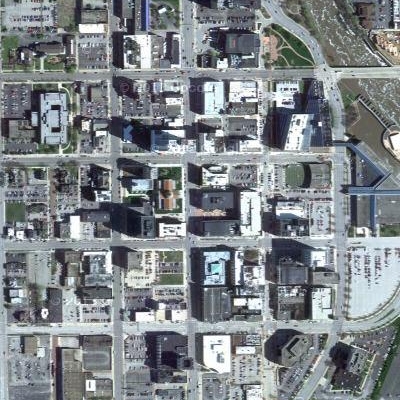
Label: Industry